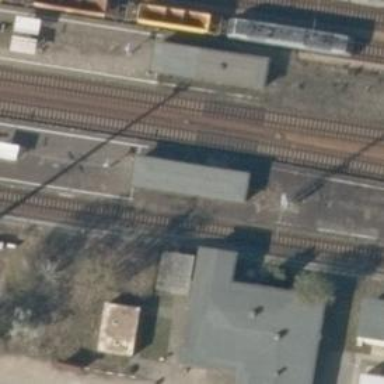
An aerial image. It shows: Platform edge at railway station.